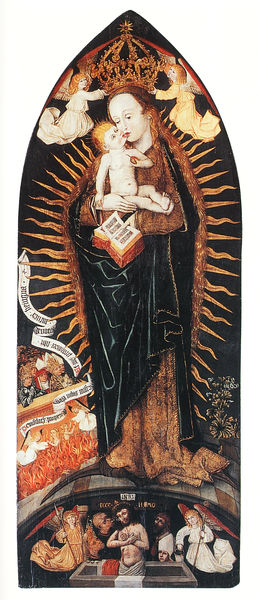
Titel: Strahlenkranzmadonna
Institution: Stuttgart, Staatsgalerie
Schlagwörter: feuer, himmel, mann, nackt, gelb, blume, blumen, braun, frau, kleid, schwarz, weiss, rot, richter, band, tod, kirche, gold, mantel, kind, mutter, krone, engel, schrift, kuss, stab, lanze, papst, flamme, buch, stern, flammen, strahlen, sarg, spitzbogen, christus, grab, jesus, hölle, teufel, krönung, maria, madonna, auferstehung, latein, jesuskind, stifter, schriftband, glorie, feuerzungen